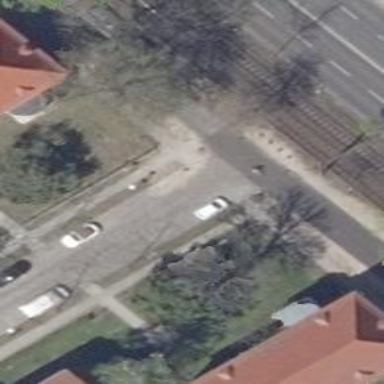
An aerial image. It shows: Row of broadleaved deciduous trees along the street.